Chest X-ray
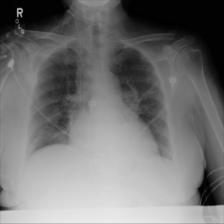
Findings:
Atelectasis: positive
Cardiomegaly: positive
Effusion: negative
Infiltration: negative
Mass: negative
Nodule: negative
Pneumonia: negative
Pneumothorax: negative
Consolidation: negative
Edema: negative
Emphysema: negative
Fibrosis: negative
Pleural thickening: negative
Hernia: negative